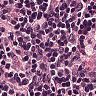
Metastatic tissue present: no